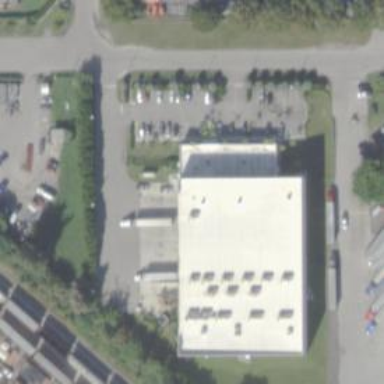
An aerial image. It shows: Building.